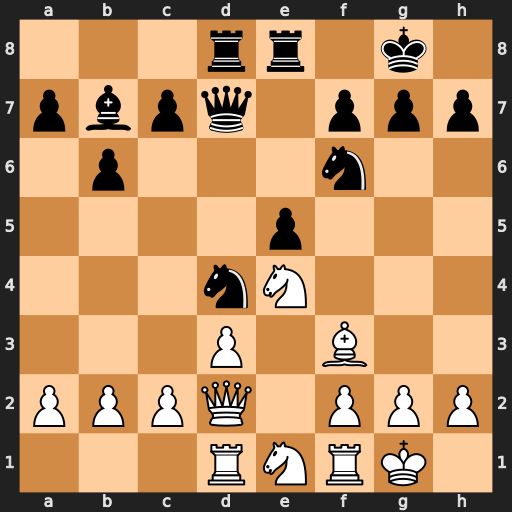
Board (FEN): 3rr1k1/pbpq1ppp/1p3n2/4p3/3nN3/3P1B2/PPPQ1PPP/3RNRK1
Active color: w
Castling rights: -
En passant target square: -
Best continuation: Nxf6+ gxf6 Bxb7